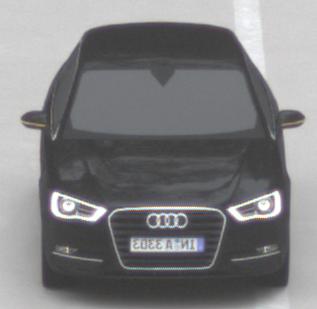
Make: Audi
Model: A3 1.2 TFSI
Detailed model: A3 (8V)
Model produced from: 2013/02
Model produced until: 2014/05
Doors: 3
Color: black
Road condition: dry road
Daytime: morning or afternoon
Contrast: low contrast